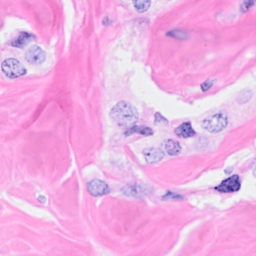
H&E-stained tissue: Breast